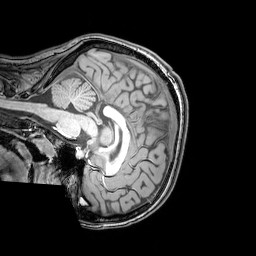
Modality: T1w
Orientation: sagittal
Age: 22
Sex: female
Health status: healthy
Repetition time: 0.081 s
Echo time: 0.037 s